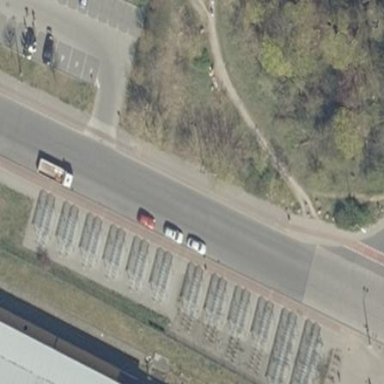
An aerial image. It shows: Bicycle parking area with stands.